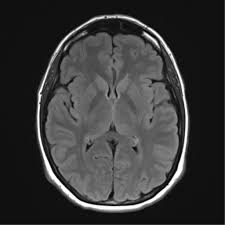
Label: notumor